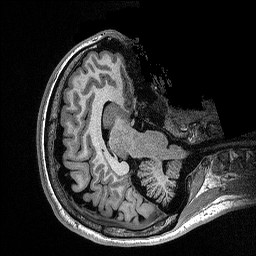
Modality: T1w
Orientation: axial
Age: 25
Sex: female